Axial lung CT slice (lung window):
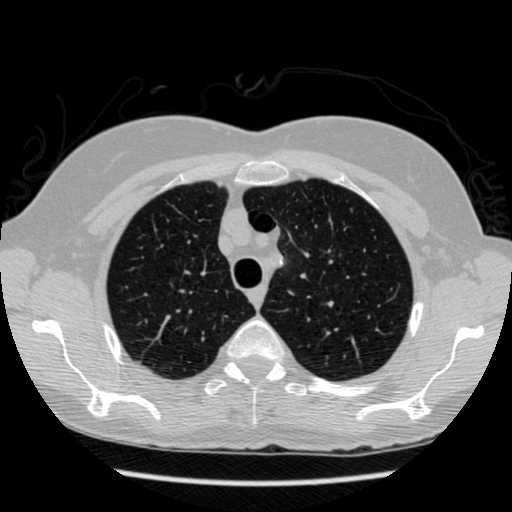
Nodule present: no